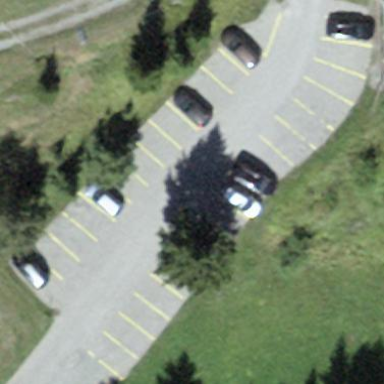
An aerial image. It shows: Parking area.